Question: I am using notepad++ for coding and I am coping my coding to MS word 2013 by plugins->NppExport ->copy html to clip board. when I paste the code it looks like below.

I just want to remove only highlighting from the above not any other formatting.what should I do
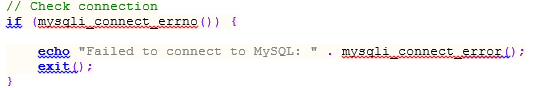
Answer: Change your Settings. Go to 'Settings -> Style Configurator then Select theme: Default(stylers.xml)'
Or it could be your Language: Style 'Background Color'
See below Image